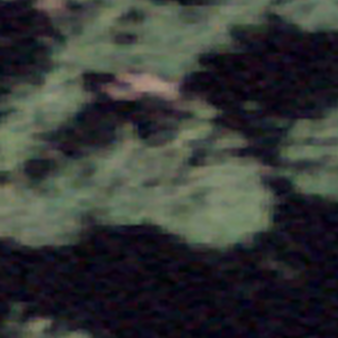
Label: other